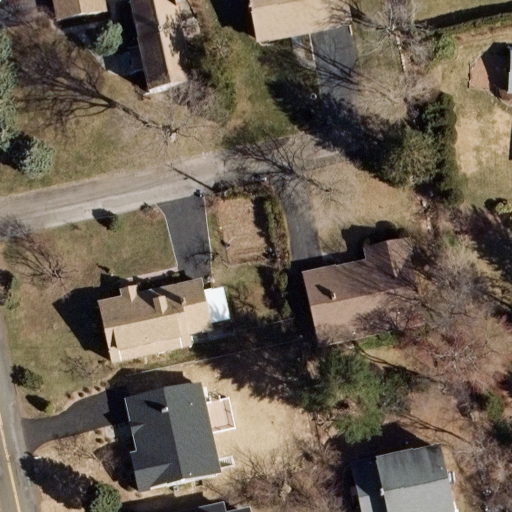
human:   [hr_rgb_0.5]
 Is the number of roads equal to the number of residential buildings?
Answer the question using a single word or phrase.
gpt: no

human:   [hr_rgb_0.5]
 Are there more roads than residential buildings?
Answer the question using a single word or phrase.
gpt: no

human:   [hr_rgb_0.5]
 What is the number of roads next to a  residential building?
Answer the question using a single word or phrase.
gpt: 2

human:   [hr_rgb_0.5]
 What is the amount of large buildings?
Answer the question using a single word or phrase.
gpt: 0

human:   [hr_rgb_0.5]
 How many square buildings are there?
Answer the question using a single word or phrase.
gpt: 0

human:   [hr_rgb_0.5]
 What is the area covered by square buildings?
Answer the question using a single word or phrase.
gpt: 0m2

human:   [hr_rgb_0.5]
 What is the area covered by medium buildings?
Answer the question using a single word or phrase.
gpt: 1779m2

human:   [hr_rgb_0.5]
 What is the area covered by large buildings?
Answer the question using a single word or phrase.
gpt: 0m2

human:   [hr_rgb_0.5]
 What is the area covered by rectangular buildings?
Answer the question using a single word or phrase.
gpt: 158m2

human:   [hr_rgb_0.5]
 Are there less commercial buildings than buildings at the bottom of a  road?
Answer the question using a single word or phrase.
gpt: yes

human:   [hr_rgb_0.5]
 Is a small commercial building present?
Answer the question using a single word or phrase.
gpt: no

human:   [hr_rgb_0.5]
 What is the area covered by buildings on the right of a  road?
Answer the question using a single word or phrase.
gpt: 1938m2

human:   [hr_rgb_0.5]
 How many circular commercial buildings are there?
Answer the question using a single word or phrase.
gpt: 0

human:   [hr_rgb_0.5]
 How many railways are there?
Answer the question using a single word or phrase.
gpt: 0

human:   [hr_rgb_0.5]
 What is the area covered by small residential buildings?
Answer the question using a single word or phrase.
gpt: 158m2

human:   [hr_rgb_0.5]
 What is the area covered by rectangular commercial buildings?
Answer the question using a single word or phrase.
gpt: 0m2

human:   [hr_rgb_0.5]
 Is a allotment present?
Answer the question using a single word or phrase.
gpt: no

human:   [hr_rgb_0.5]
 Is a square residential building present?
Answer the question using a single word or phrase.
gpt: no

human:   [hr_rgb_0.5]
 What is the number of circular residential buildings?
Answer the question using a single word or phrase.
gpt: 0

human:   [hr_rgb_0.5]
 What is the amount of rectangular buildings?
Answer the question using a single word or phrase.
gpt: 3

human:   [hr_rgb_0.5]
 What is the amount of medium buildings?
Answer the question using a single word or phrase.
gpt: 6

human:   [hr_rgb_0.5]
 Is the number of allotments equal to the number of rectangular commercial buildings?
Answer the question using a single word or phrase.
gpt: yes

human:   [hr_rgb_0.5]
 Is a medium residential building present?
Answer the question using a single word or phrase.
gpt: yes

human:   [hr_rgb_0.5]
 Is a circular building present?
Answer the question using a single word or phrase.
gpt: no

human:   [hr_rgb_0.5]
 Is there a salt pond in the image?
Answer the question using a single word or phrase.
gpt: no

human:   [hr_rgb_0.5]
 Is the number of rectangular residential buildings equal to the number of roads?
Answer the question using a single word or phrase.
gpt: no

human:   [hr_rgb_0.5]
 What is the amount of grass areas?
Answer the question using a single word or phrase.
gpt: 0

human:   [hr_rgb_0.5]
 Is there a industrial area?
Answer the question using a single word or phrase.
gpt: no

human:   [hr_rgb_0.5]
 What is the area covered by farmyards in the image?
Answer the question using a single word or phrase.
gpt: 0m2

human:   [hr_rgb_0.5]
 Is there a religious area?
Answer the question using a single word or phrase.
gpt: no

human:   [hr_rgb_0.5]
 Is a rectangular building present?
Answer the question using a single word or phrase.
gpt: yes

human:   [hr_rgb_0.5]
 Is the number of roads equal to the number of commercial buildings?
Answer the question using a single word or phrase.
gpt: no

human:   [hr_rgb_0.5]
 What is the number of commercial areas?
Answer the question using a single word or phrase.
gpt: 0

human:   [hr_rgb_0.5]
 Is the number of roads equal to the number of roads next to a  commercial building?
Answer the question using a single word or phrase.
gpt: no

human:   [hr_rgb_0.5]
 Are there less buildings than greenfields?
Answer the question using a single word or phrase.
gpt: no

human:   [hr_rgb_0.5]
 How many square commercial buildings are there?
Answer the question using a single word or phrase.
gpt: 0